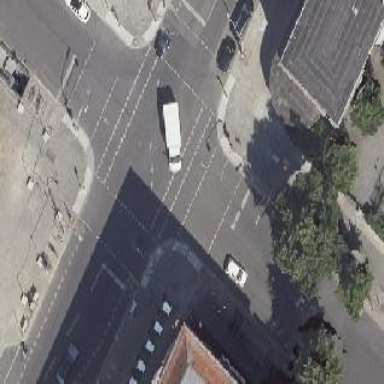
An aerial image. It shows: Junction on tertiary road.